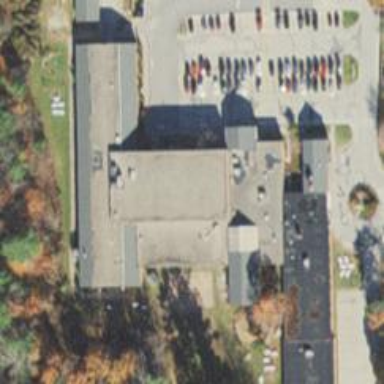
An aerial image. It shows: School.